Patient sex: M
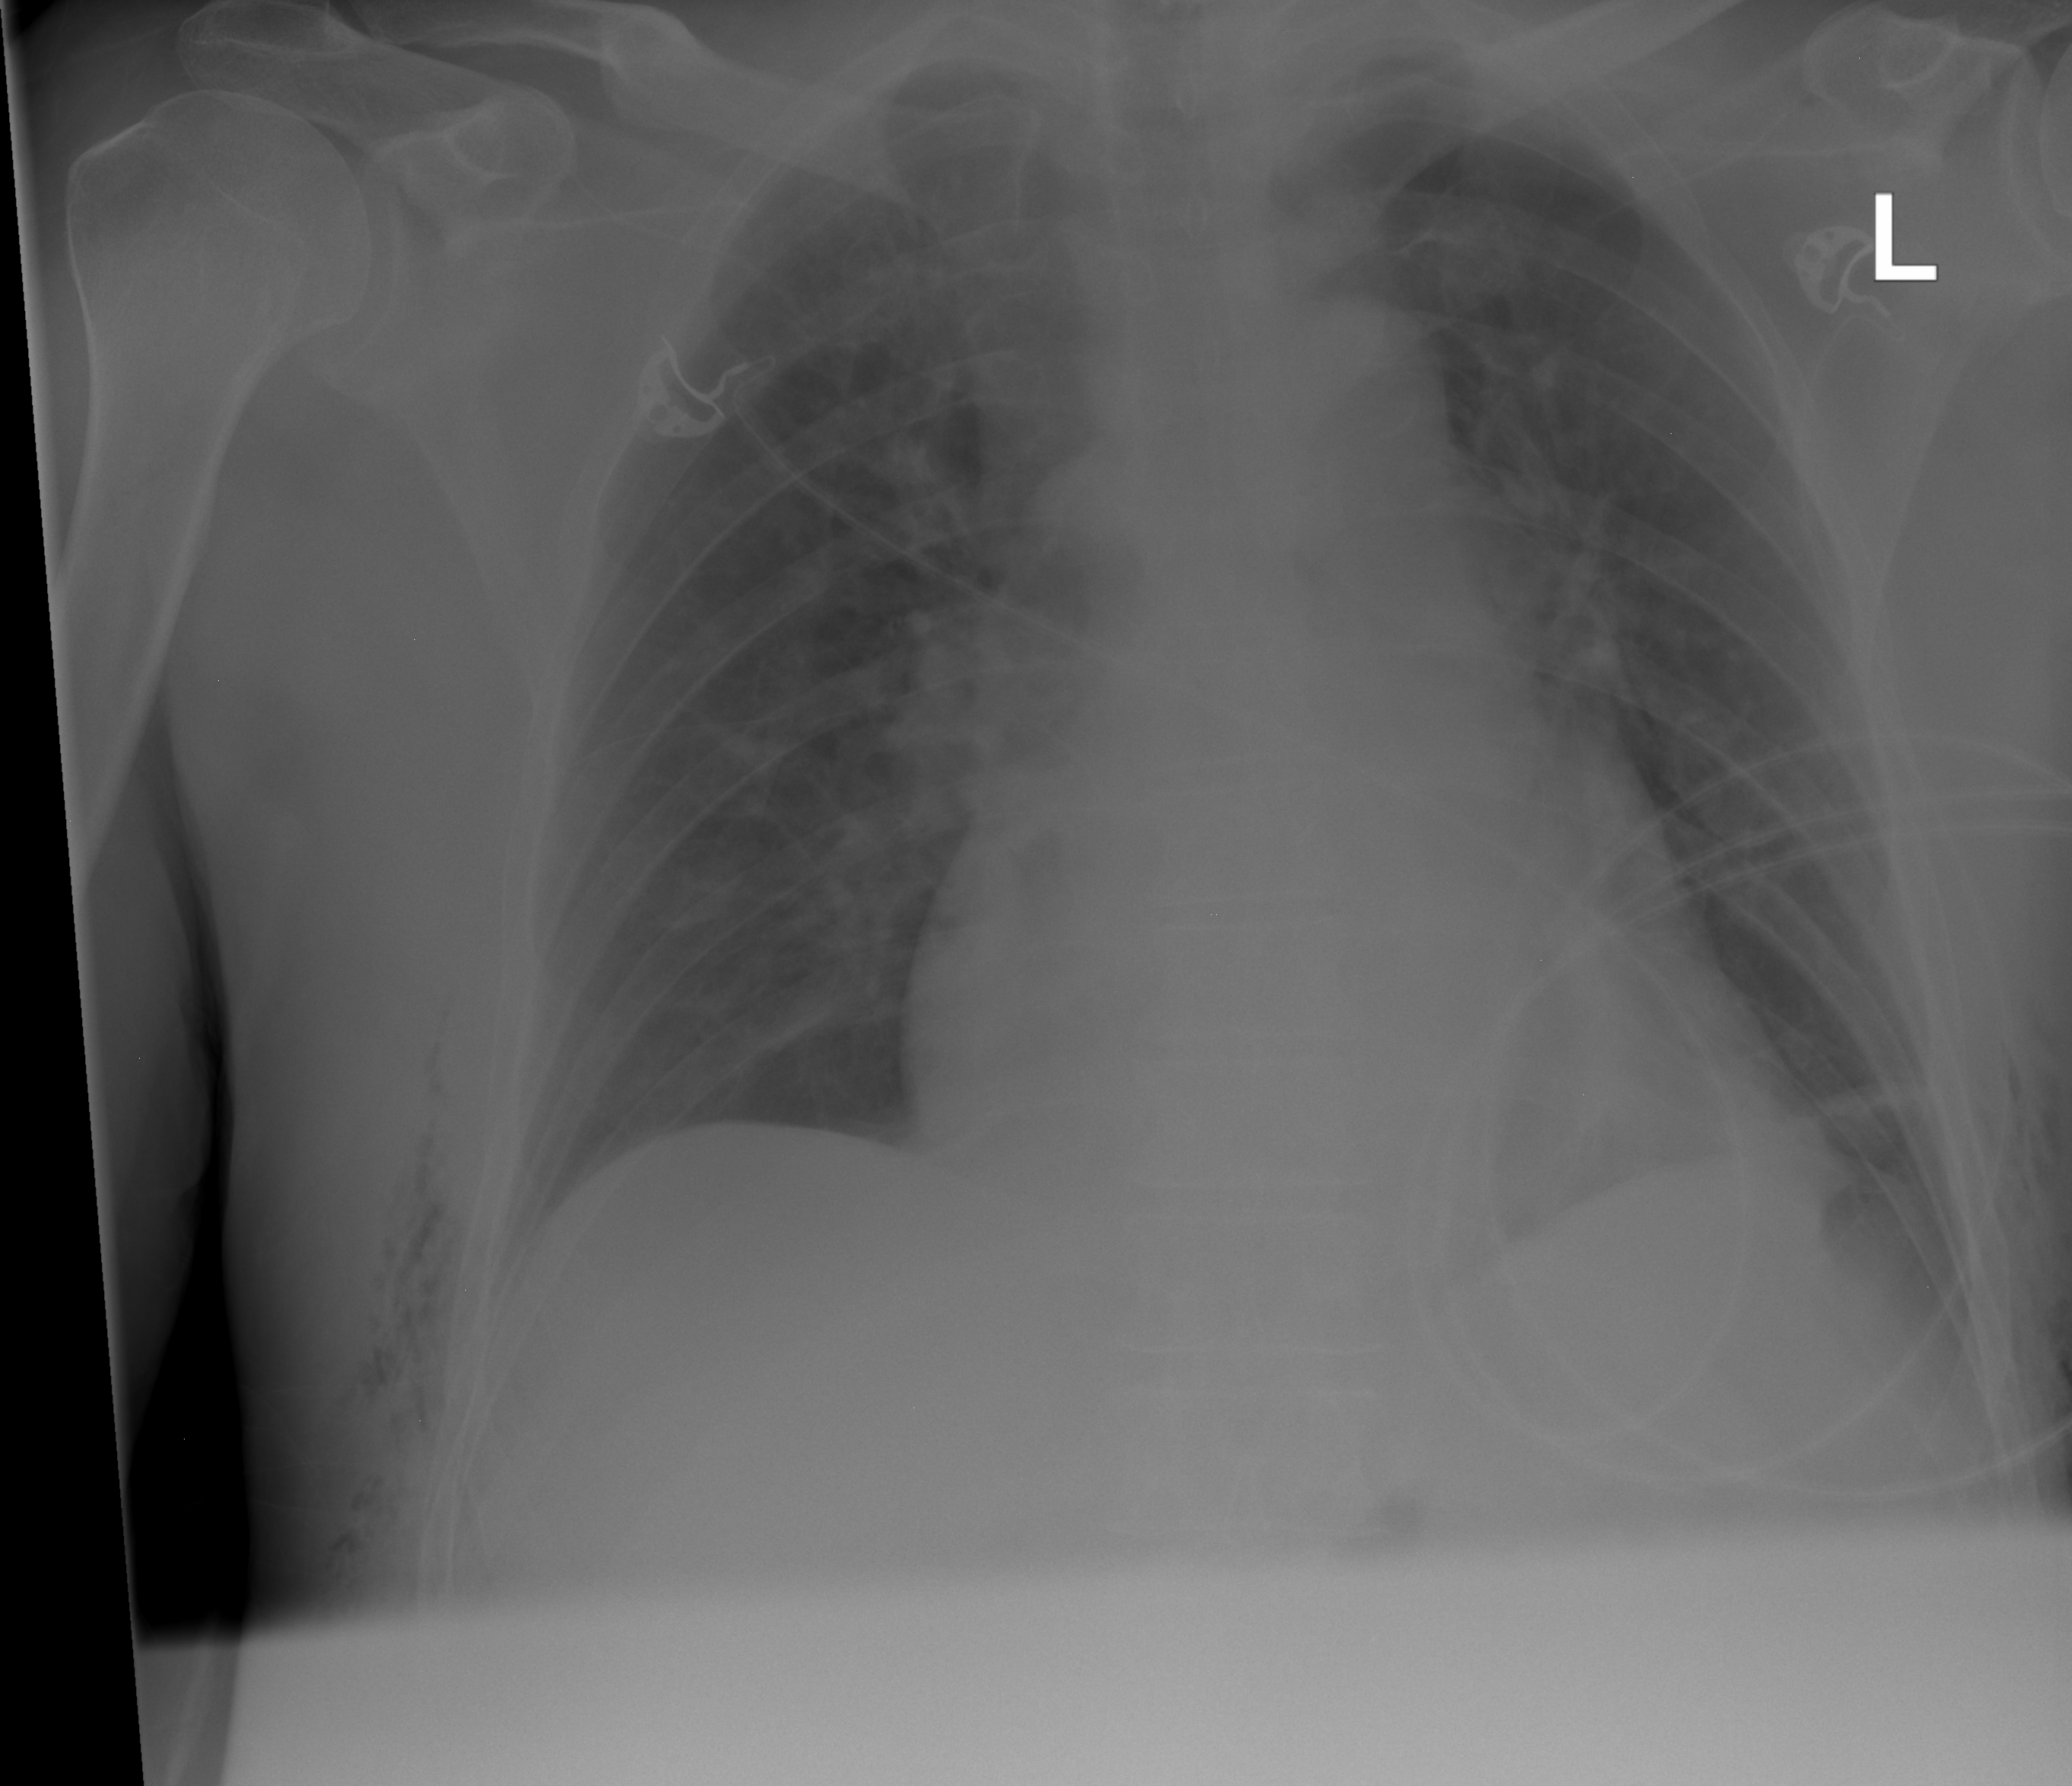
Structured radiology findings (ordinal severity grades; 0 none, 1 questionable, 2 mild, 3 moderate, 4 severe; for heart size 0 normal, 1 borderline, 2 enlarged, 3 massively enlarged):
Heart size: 1
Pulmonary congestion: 0
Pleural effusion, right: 0
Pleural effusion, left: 0
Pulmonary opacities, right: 0
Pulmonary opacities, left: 0
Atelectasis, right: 0
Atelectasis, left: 2